Field crop: maize
Growth stage: 2
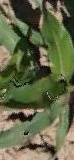
Species: maize